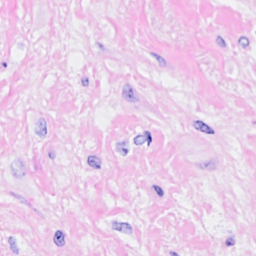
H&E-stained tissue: Breast